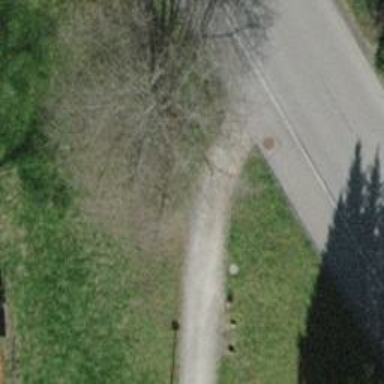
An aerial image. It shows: Compacted footway.